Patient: sex F, age 33
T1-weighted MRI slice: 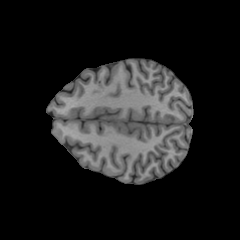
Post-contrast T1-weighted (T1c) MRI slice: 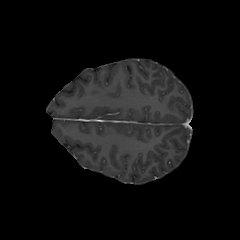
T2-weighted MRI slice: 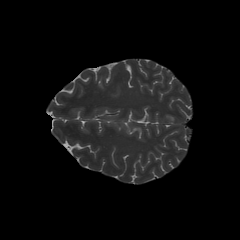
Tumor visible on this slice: no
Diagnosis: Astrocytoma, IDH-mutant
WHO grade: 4